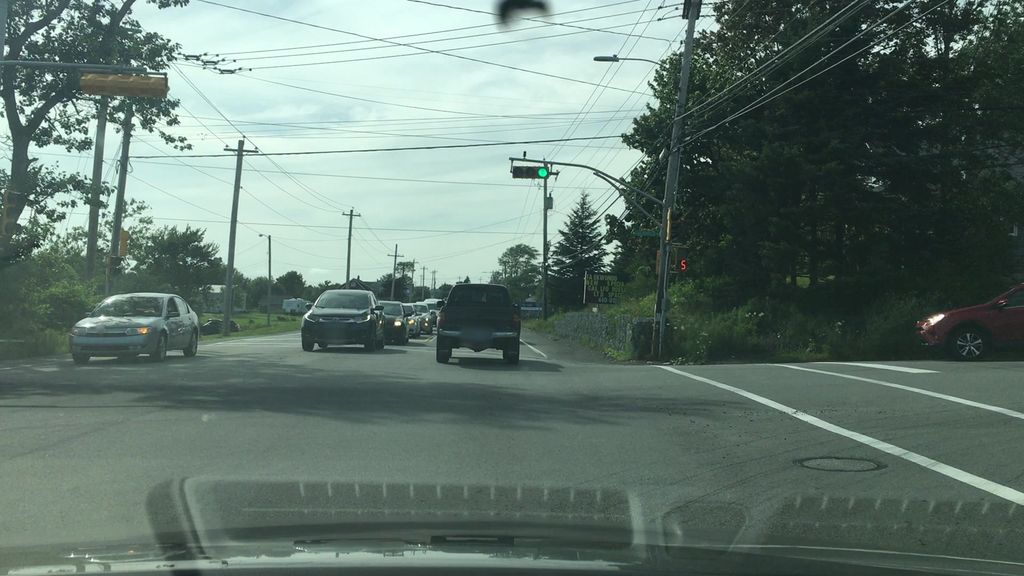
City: halifax